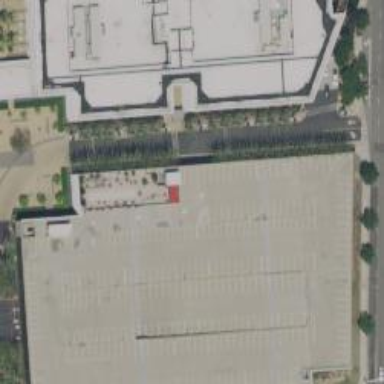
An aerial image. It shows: Multi-storey garage used for parking.